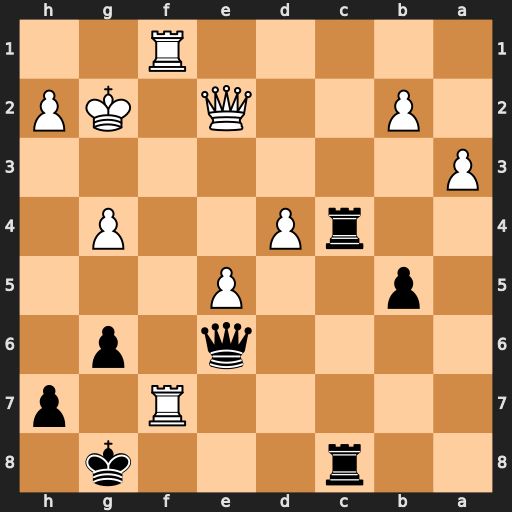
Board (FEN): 2r3k1/5R1p/4q1p1/1p2P3/2rP2P1/P7/1P2Q1KP/5R2
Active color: b
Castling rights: -
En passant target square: -
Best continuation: Rc2 Rf8+ Kg7